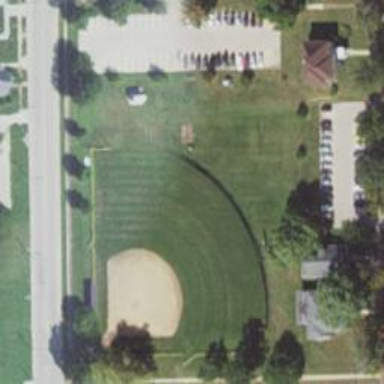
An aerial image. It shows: Baseball pitch for leisure and sports activities.